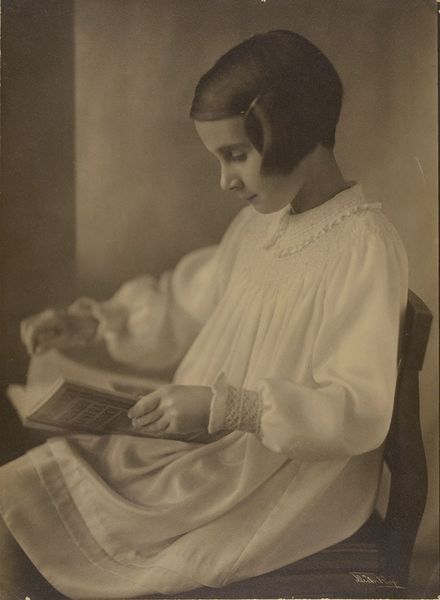
Titel: Renate Scholz
Künstler: Minya Diez-Dührkoop
Standort: Hamburg
Institution: Museum für Kunst und Gewerbe Hamburg
Schlagwörter: silber, bildnis, portrait, figur, foto, fotografie, photographie, photo, lichtbild, silbergelatine, konterfei, brom, bildwerke, angewandte und bildende kunst, hessische systematik, porträt, mädchen, silbergelatinepapier, bromsilbergelatinepapier, entwicklungspapier, gelatinepapier, schwarzweißpositivverfahren, silbersalzverfahren, schwarzweißfotografie, porträtfotografie, porträtphotographie